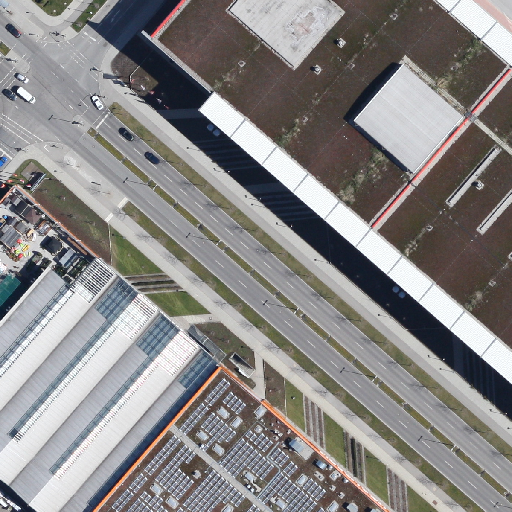
Referring expression: building along the road